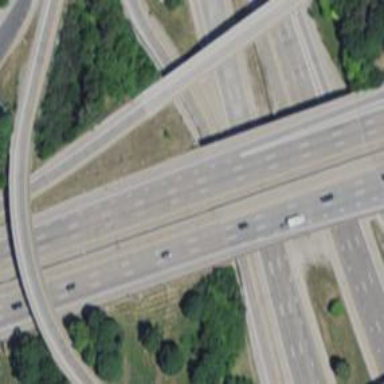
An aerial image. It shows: Motorway.